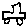
Label: car